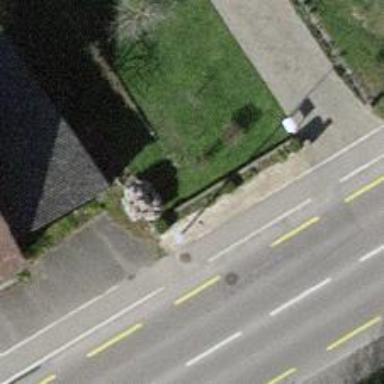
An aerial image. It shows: Support pole.